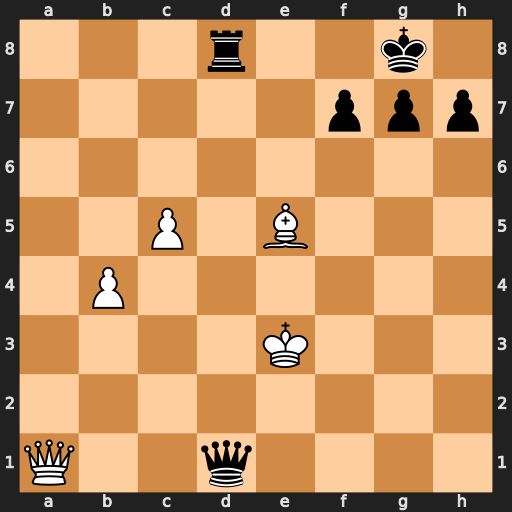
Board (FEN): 3r2k1/5ppp/8/2P1B3/1P6/4K3/8/Q2q4
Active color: w
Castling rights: -
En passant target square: -
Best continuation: Qxd1 Rxd1 c6 Kf8 b5